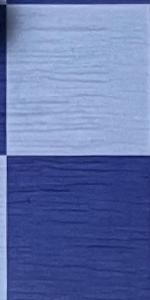
Label: Empty